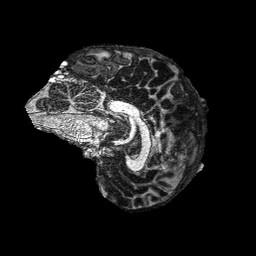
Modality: MP2RAGE
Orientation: sagittal